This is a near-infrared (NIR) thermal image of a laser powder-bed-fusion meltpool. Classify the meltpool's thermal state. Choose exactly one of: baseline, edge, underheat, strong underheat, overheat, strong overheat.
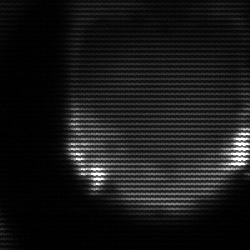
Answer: edge